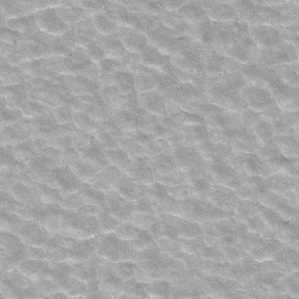
Label: frost